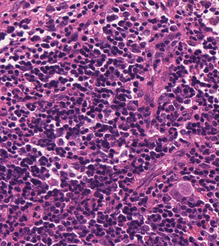
Tumor epithelial tissue: no
Tumor-associated stroma tissue: yes
Normal tissue: no